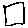
Label: square